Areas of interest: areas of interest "Scenic Spot"
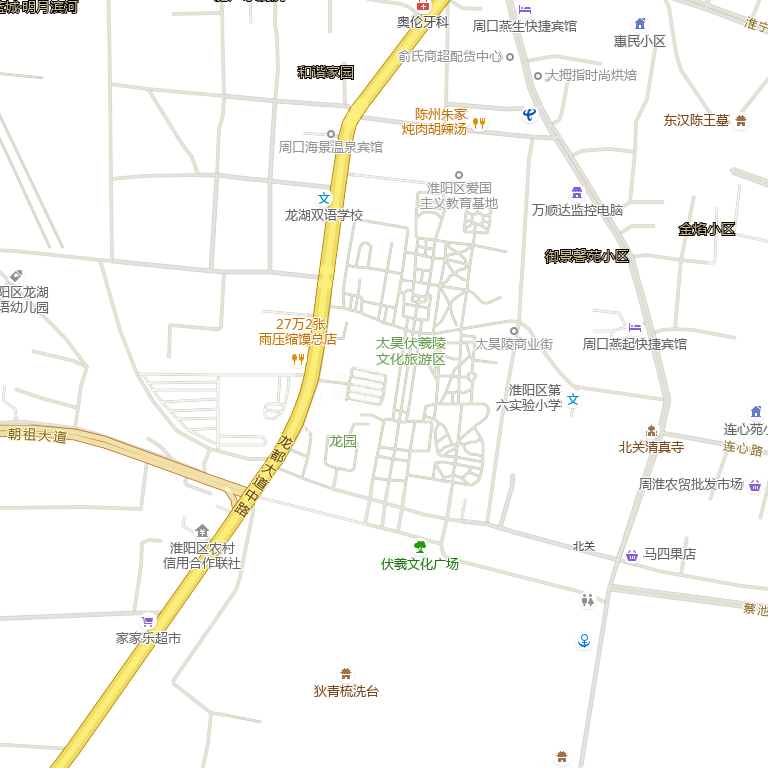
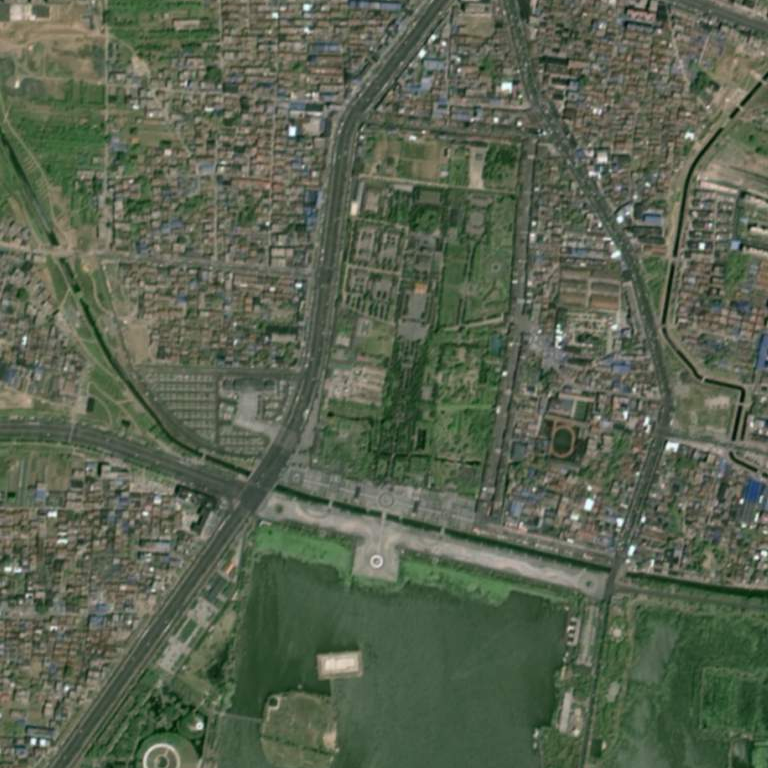